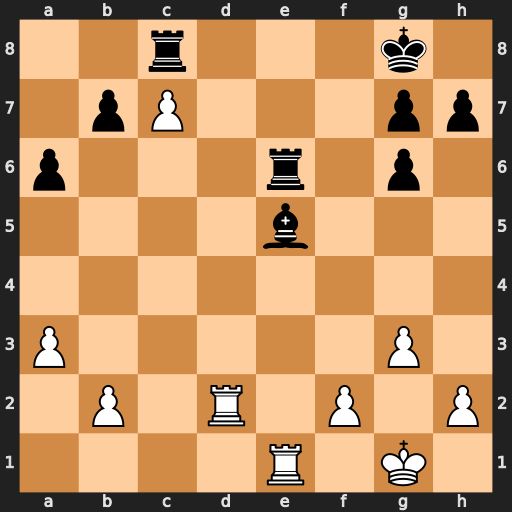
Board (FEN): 2r3k1/1pP3pp/p3r1p1/4b3/8/P5P1/1P1R1P1P/4R1K1
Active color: w
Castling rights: -
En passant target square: -
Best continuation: Rd8+ Re8 Rxe8+ Rxe8 Rxe5